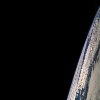
Label: space